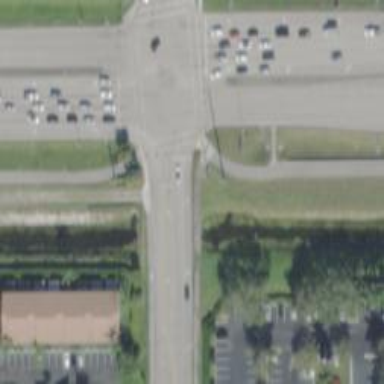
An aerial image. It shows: Marked crossing on the road.